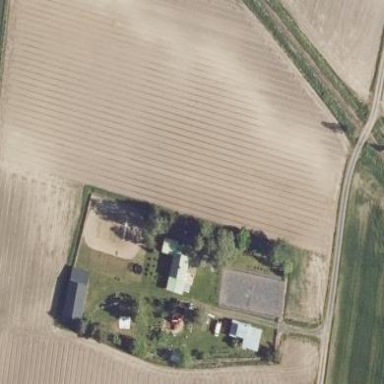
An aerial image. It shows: Farmyard area.